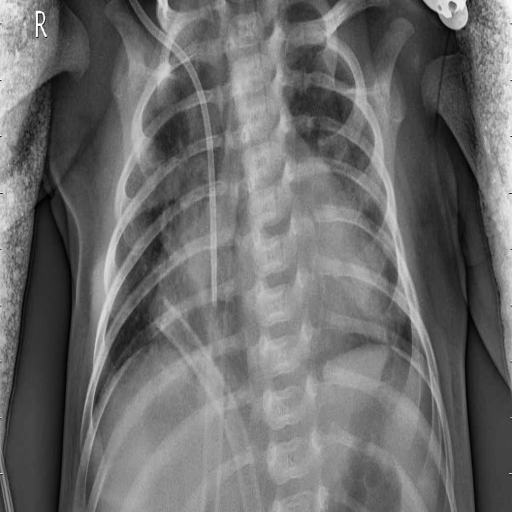
Finding: PNEUMONIA